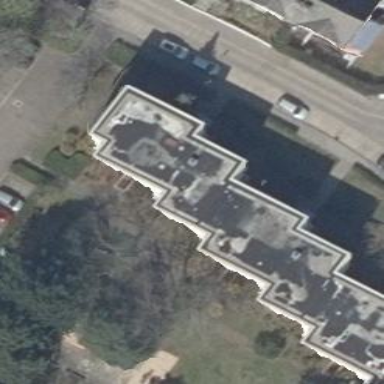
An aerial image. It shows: Apartment building with flat roof.